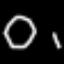
Label: octagon